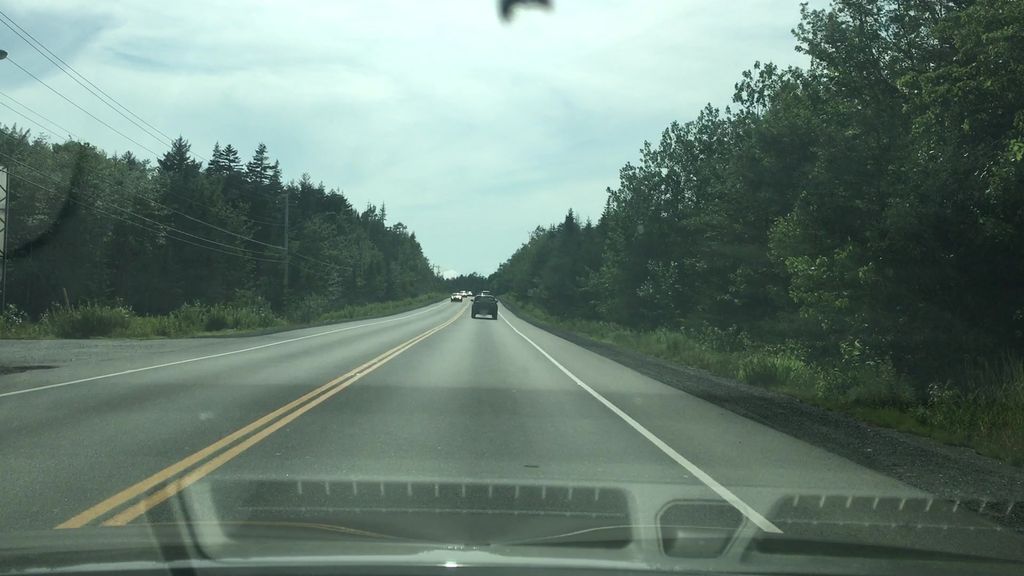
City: halifax